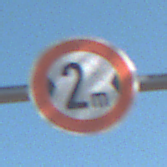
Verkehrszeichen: TatsaechlicheBreite2
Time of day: Midday
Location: Outdoor (Nature)
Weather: Clear
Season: NotSpecified
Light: Natural